Question: I moved all of my images into their respective 'image' folder in my solution. Now I want to correctly update the application such that I can see my splash screen image. I've managed to do this with the other images, but not the splash screen image. I can't seem to find any way to programmatically specify where the image is located. As of now, I just see a black screen for my splash screen. Here's an image of what my solution's file structure looks like:

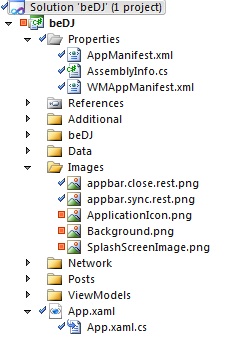
Answer: You can't. The OS looks for a 'SplashScreenImage.jpg' in the root of the XAP.
You can create your own custom splash page instead if you really want to.